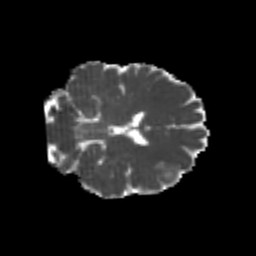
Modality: MD
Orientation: coronal
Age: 21
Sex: female
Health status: healthy
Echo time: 0.074 s